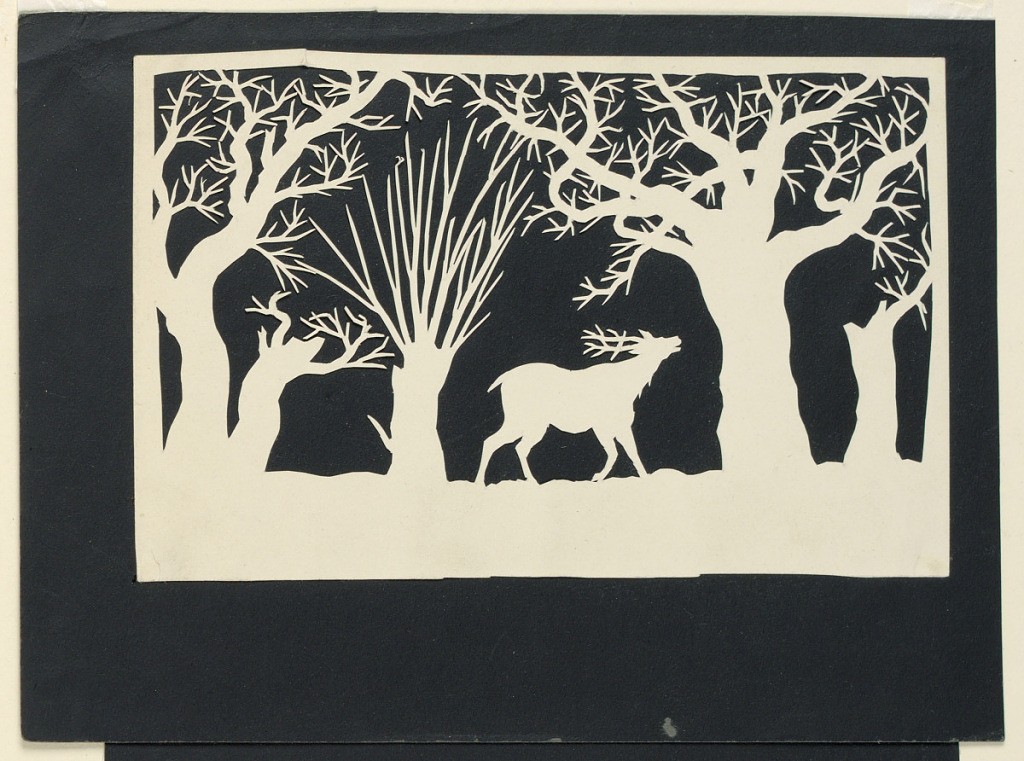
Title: A Stag Among Trees
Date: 1850–1875
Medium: Silhouette of white paper, cut out, on black paper mount
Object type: Silhouette
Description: A stag among trees.